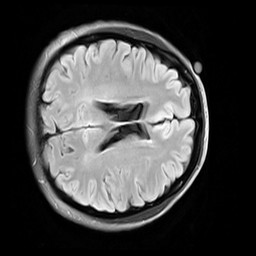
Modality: FLAIR
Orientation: axial
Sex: female
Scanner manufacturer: siemens
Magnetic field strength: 3 T
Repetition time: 10 s
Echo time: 0.09 s